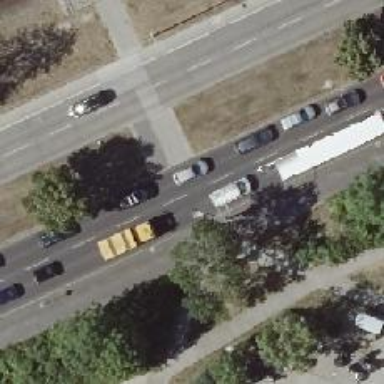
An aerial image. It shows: Footway with asphalt cycleway surface.